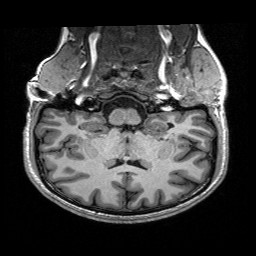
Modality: T1w
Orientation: sagittal
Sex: female
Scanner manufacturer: siemens
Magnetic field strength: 3 T
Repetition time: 2.3 s
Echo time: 0.00197 s